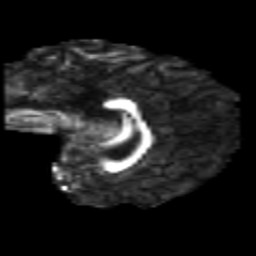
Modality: FA
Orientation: sagittal
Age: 31
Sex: female
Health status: healthy